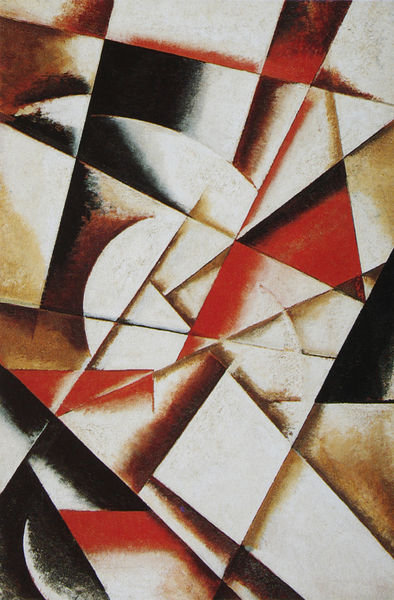
Titel: Komposition
Künstler: Alexander Wesnin
Standort: Moskau
Institution: Staatliches Architekturmuseum
Schlagwörter: braun, schwarz, weiss, rot, muster, rund, abstrakt, formen, rechtecke, dreiecke, geometrie